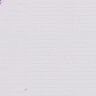
Metastatic tissue present: no